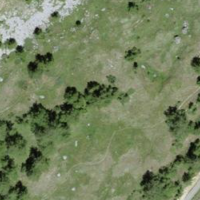
EUNIS habitat code: 23
Species observed at this site:
Tachymarptis melba
Dactylorhiza sambucina